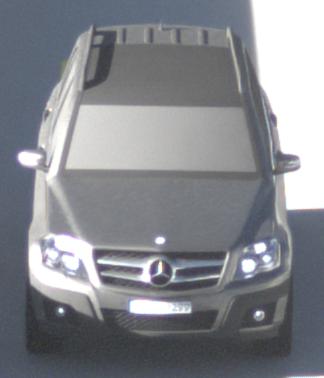
Make: Mercedes-Benz
Model: GLK 280
Detailed model: GLK-Class (204)
Model produced from: 2008/10
Model produced until: 2009/04
Doors: 5
Color: gray
Road condition: dry road
Daytime: morning or afternoon
Contrast: high contrast